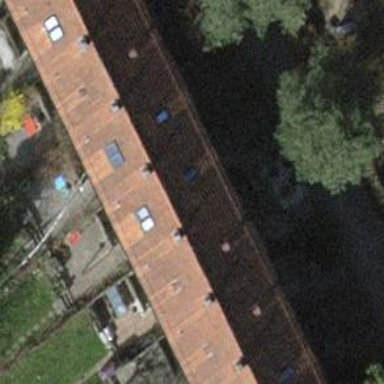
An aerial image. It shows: Beige house with gabled roof covered in roof tiles of orangered color. The roof is oriented across the building.